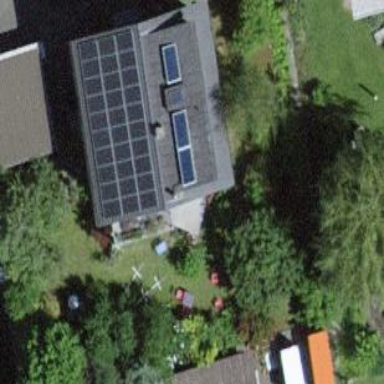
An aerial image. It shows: Residential building with solar photovoltaic panel generator on the roof.